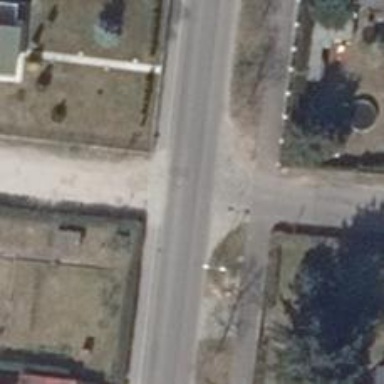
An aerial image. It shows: Residential road with asphalt surface. There are sidewalks on both sides of the road.